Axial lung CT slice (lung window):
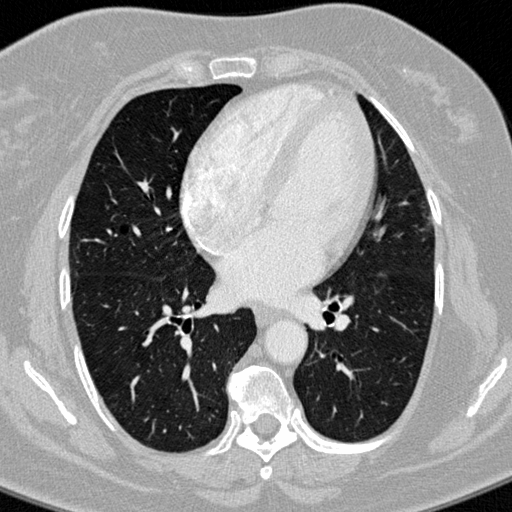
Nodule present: no